Field crop: tomato
Growth stage: 1
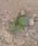
Species: solanum